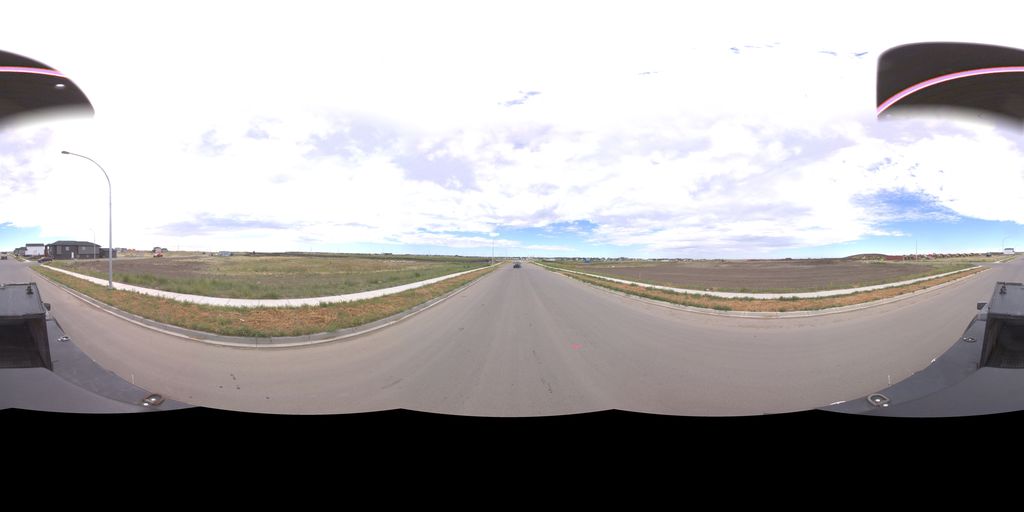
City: saskatoon